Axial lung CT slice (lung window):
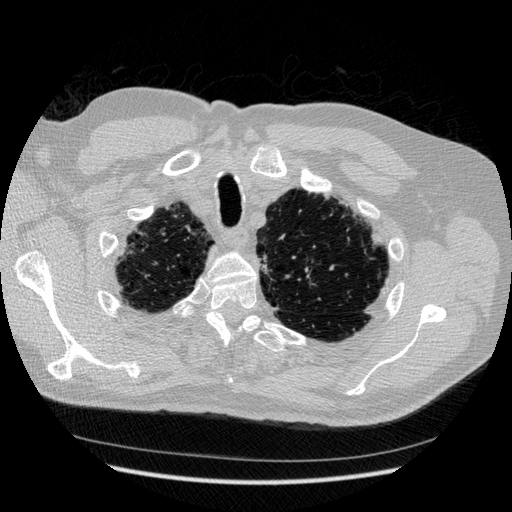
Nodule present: no